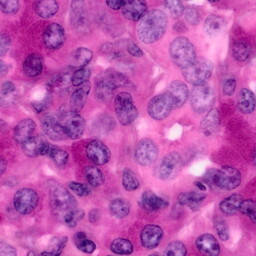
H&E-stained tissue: Pancreatic